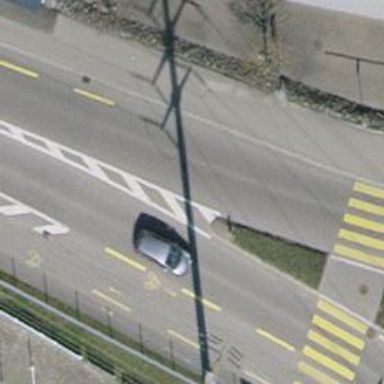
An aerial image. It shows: Cycleway.